Question: I'm trying to make my character move around a tile map with collisions. Everything works fine except for one thing. I show you a picture with the problem:

That is, when I reach a tile above then I can not move anywhere. If you come from the left, I can not move either up or down. If you reach the bottom, I can move to the left but not right. And when you reach the right I can move in any direction.
Honestly I have no idea what may be failing. I think it has to do with if (...), because if I change the order, the addresses where I can move change :/
Here I leave some code:
'''
boolean collision = false;
if(Keyboard.isKeyDown(Keyboard.KEY_UP)) {
for(int i = 0; i < map.GetNumLayers(); i++) {
if(UpTile(map, i) > 128) {
collision = true;
}
}
if(!collision) AddPos(0.0f, -vel);
}
if(Keyboard.isKeyDown(Keyboard.KEY_LEFT)) {
for(int i = 0; i < map.GetNumLayers(); i++) {
if(LeftTile(map, i) > 128) {
collision = true;
}
}
if(!collision) AddPos(-vel, 0.0f);
}
if(Keyboard.isKeyDown(Keyboard.KEY_DOWN)) {
for(int i = 0; i < map.GetNumLayers(); i++) {
if(DownTile(map, i) > 128) {
collision = true;
}
}
if(!collision) AddPos(0.0f, vel);
}
if(Keyboard.isKeyDown(Keyboard.KEY_RIGHT)) {
for(int i = 0; i < map.GetNumLayers(); i++) {
if(RightTile(map, i) > 128) {
collision = true;
}
}
if(!collision) AddPos(vel, 0.0f);
}
'''
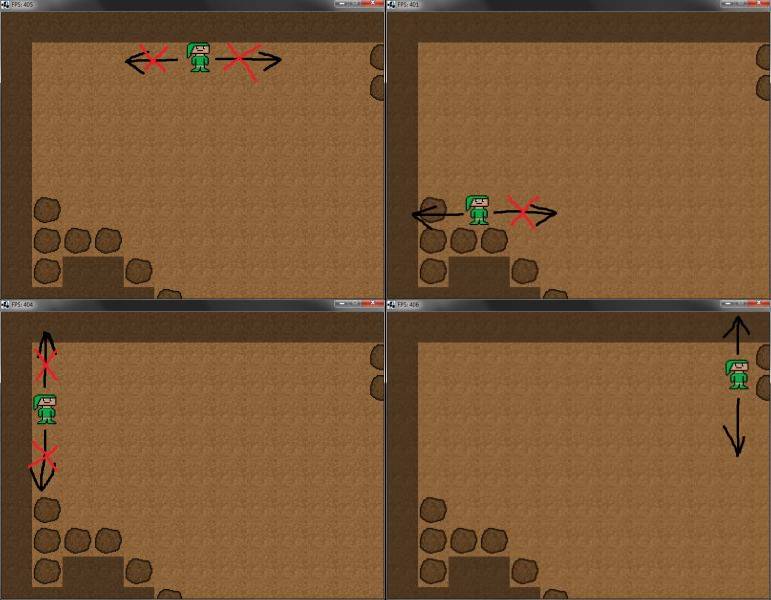
Answer: This will be easier of you separate your game's model from the view shown above. This <URL> models a related grid based game.